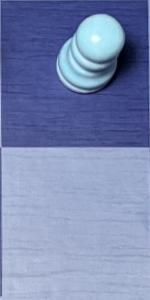
Label: Empty